Field crop: maize
Growth stage: 2
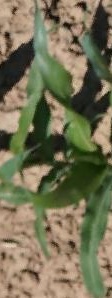
Species: maize